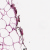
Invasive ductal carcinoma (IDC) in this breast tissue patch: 0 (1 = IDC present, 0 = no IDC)